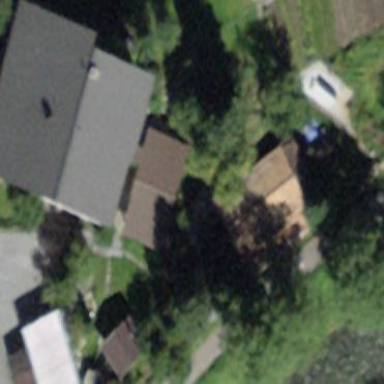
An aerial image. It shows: Building with tiled roof.